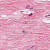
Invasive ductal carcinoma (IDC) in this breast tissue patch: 0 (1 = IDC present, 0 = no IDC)